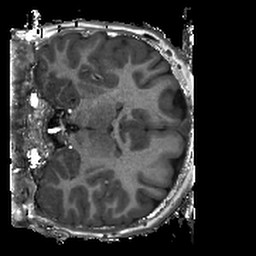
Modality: T1w
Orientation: coronal
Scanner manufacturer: siemens
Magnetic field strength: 3 T
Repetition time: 2.4 s
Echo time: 0.00224 s